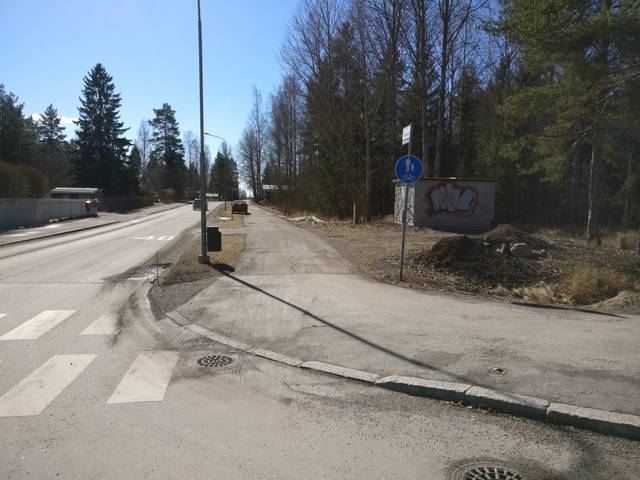
Region: Finland
Coordinates: 60.49, 25.08